Aerial crown-view tile of a tropical tree (Barro Colorado Island, Panama), acquired 20241216:
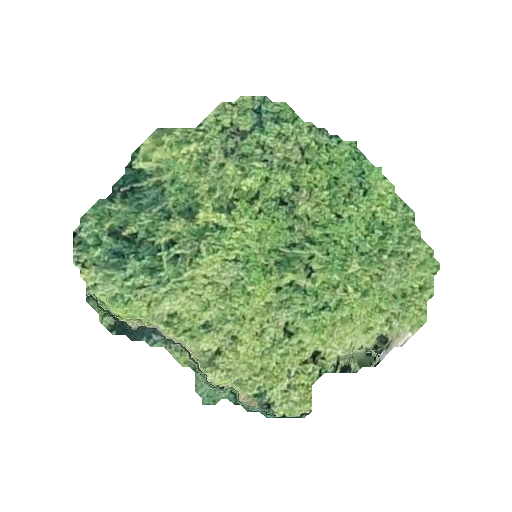
Species: Prioria copaifera
GBIF accepted scientific name: Prioria copaifera
Crown area: 112.264 m²